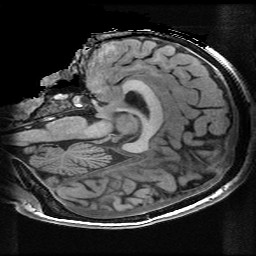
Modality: T1w
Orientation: sagittal
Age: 30
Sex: male